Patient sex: M
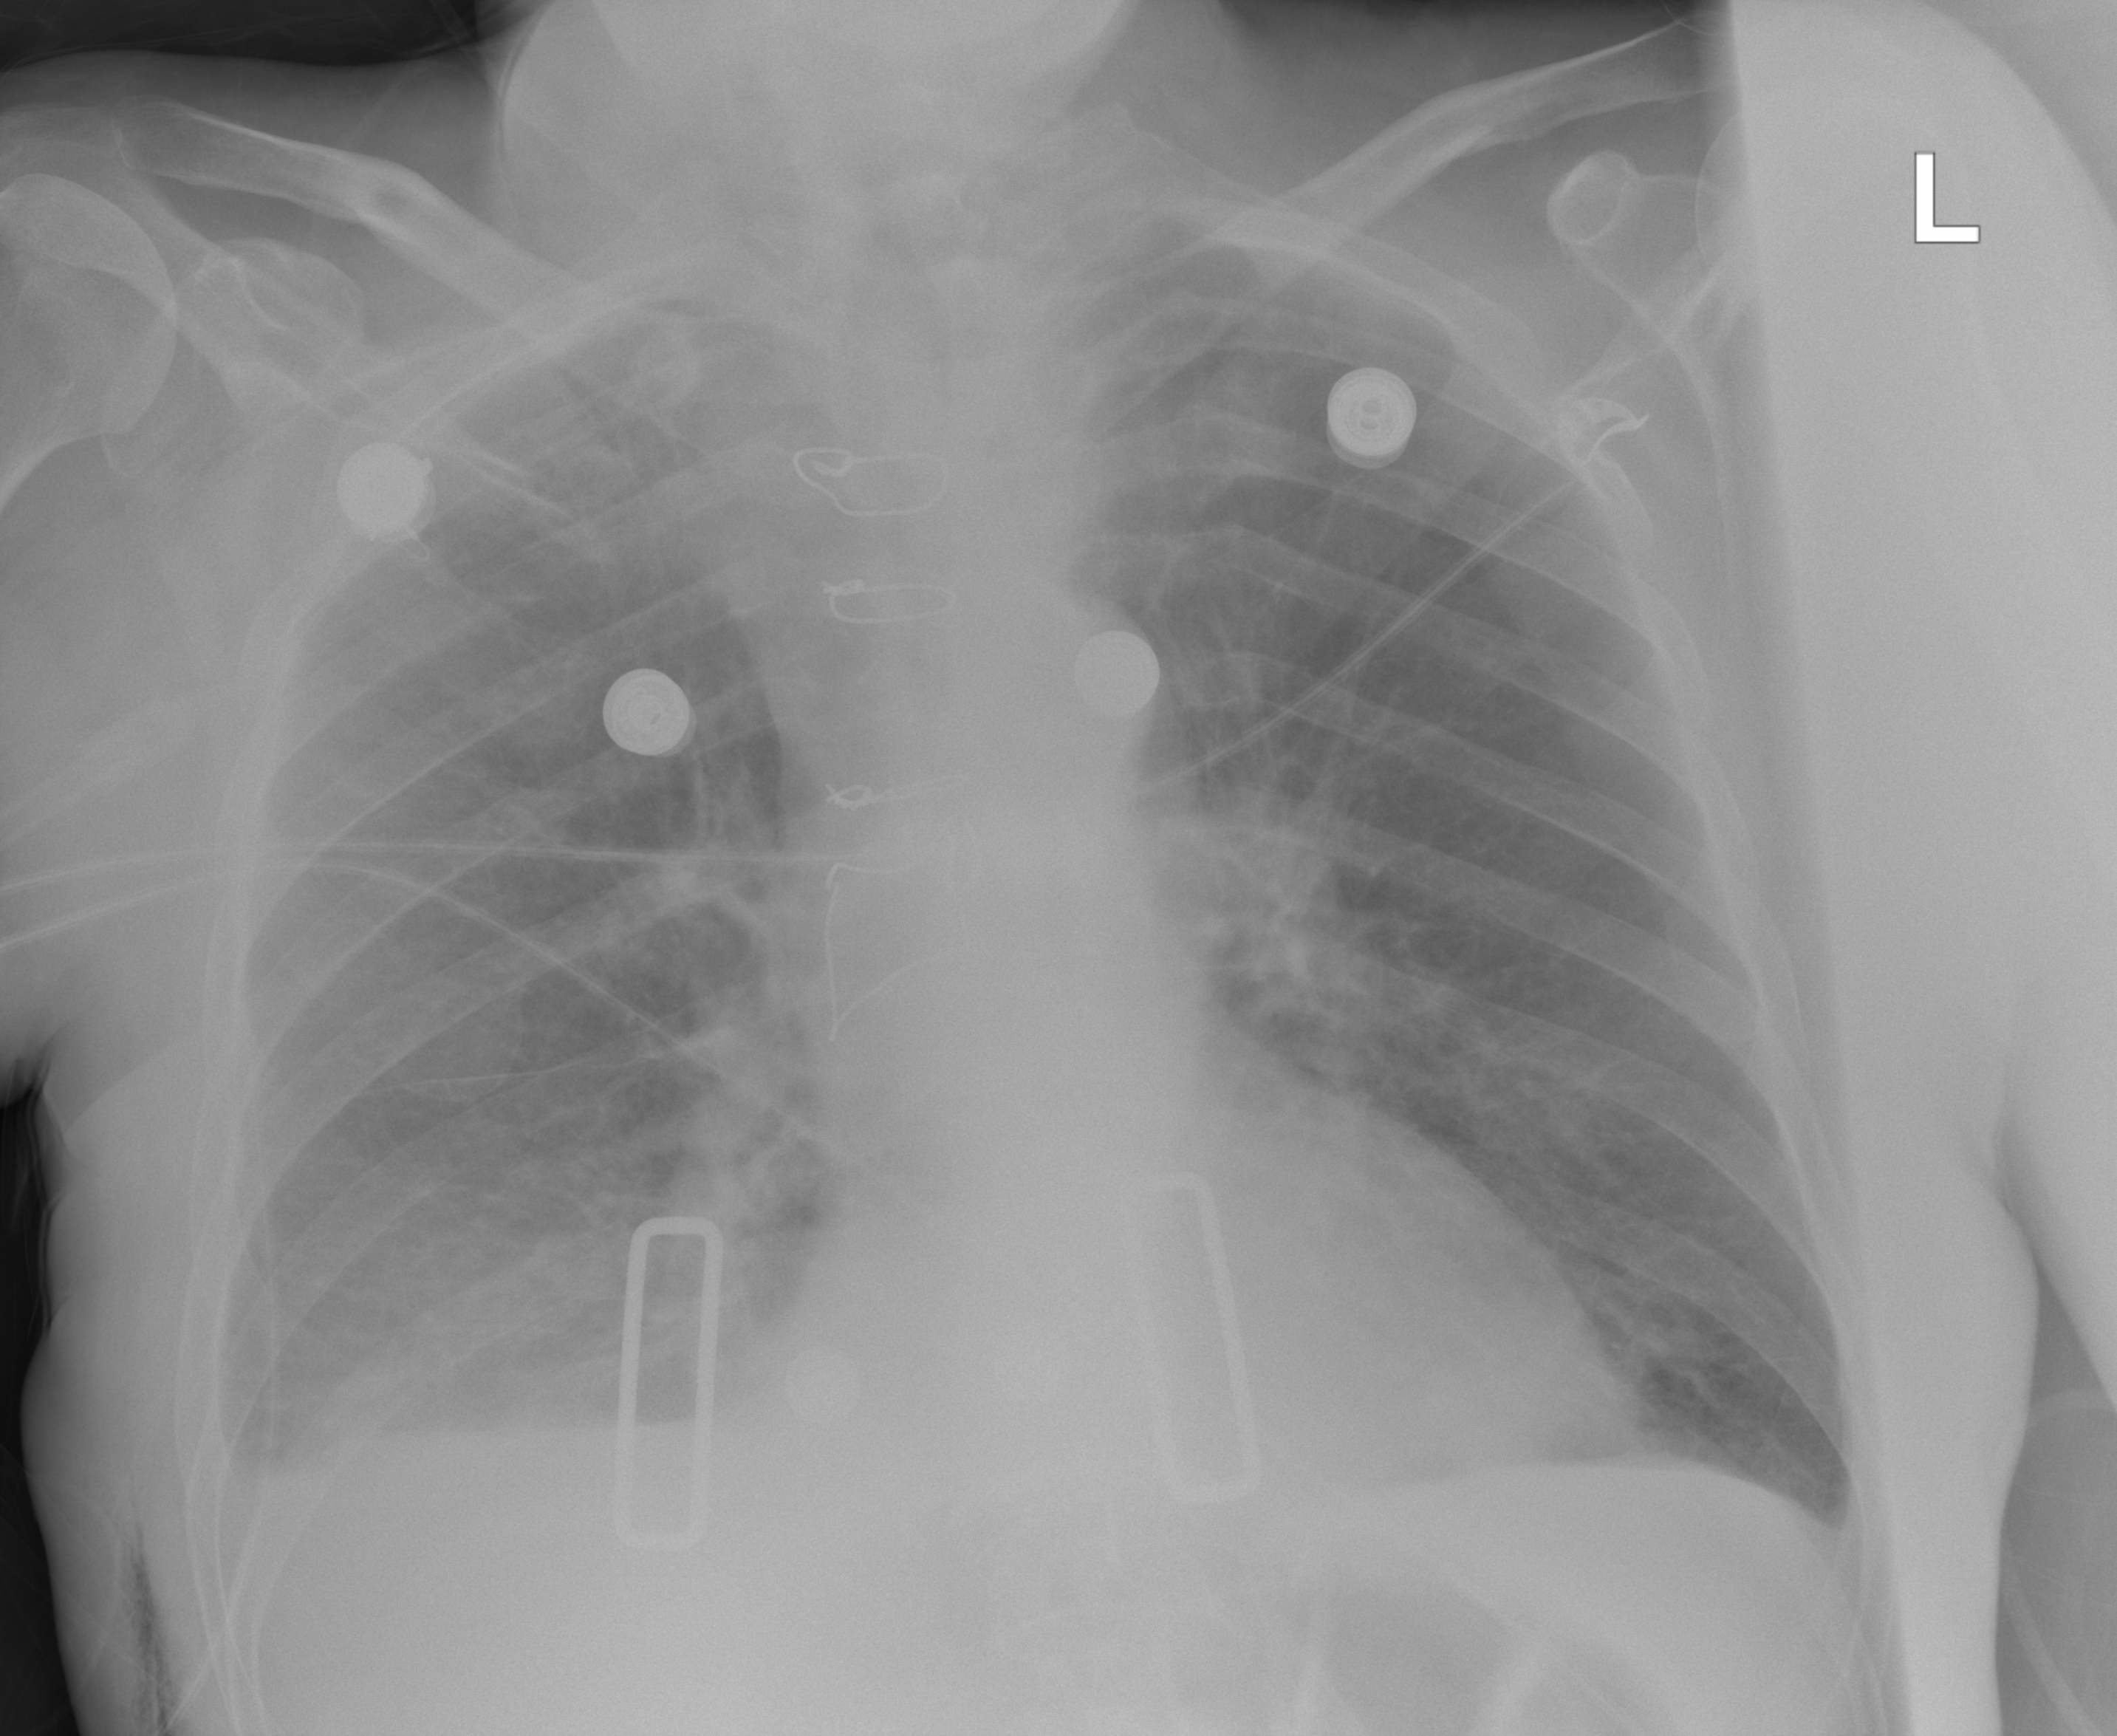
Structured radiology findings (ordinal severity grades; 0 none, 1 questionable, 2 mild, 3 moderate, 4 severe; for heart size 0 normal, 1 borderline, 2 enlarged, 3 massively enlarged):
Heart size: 0
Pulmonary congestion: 0
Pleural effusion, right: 2
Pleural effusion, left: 0
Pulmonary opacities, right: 0
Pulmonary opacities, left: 0
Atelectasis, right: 2
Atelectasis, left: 2